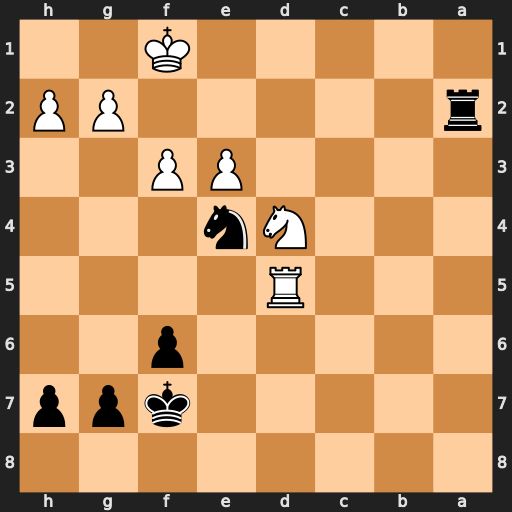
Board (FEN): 8/5kpp/5p2/3R4/3Nn3/4PP2/r5PP/5K2
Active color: b
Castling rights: -
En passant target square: -
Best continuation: Ra1+ Ke2 Nc3+ Kd3 Nxd5